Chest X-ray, PA view. Patient: 40 years old, sex M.
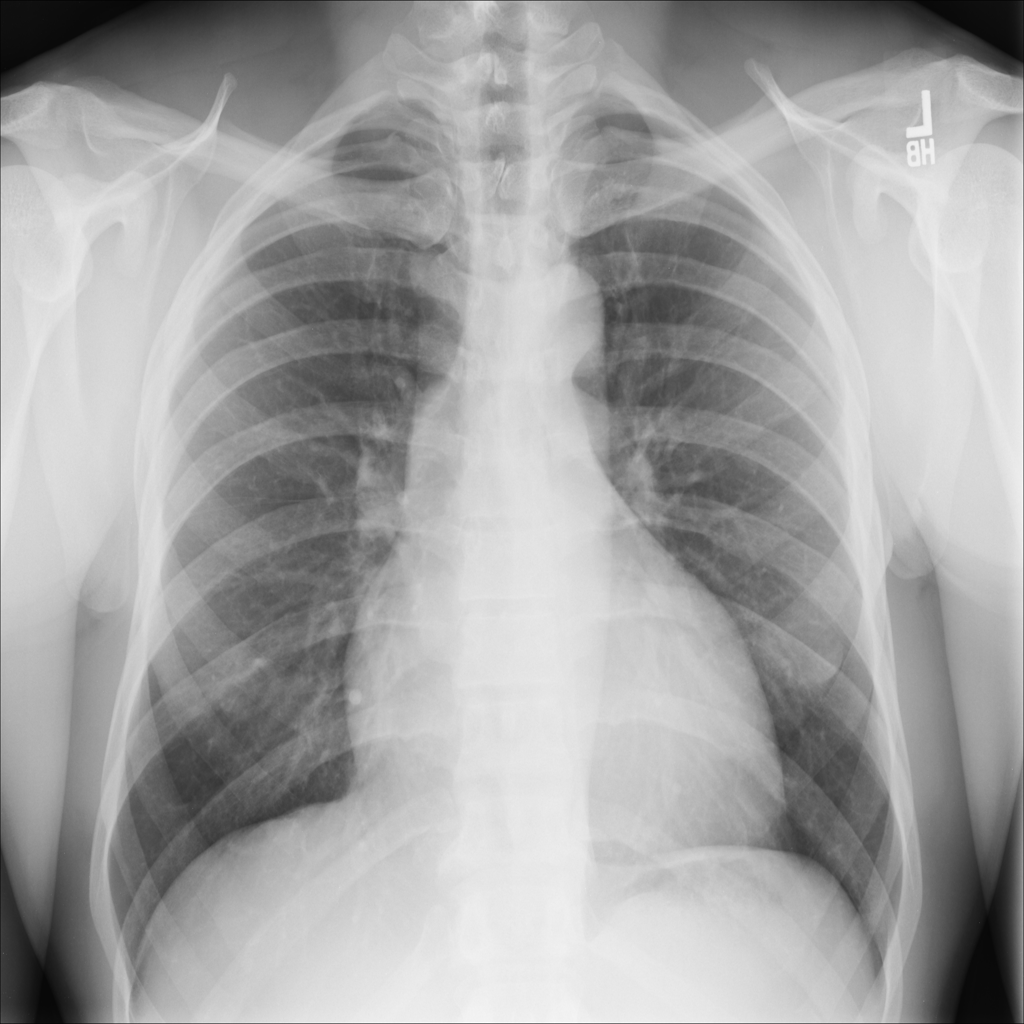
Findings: No Finding